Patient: sex M, age 54
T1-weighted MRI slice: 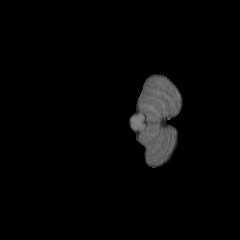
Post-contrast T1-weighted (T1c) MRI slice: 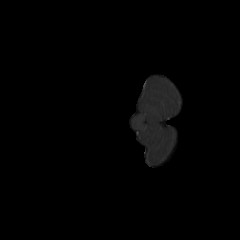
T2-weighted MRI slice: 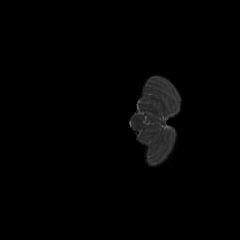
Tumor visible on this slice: no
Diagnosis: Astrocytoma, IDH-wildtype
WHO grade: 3